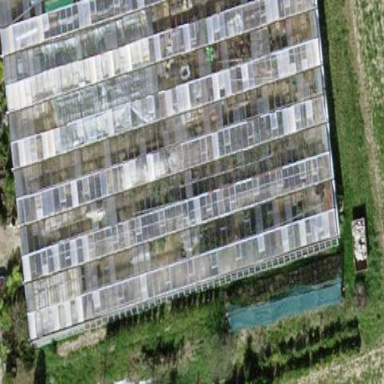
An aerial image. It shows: Greenhouse used for horticulture.